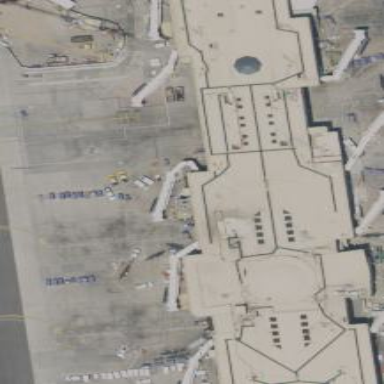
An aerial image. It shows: Airport terminal building.